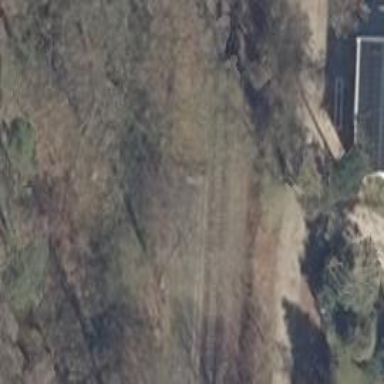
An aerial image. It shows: Railway track.